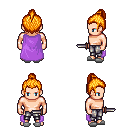
a pixel art fantasy rpg character, male body template, human, light skin, lavender cape, metal pants, light blonde short topknot hairstyle, white slippers, dagger, four views (front, back, left, right), 2x2 character sprite sheet, small pixel art, hard edges, no anti-aliasing